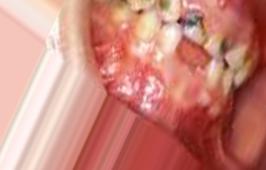
Condition: Caries